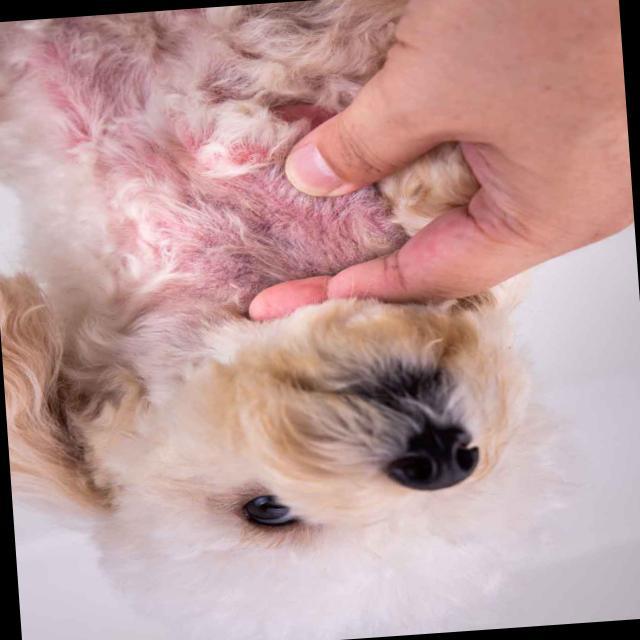
Canine fungal skin infection — characterized by alopecia, scaling, crusting, and circular lesions. Common agents include Malassezia and Candida species.